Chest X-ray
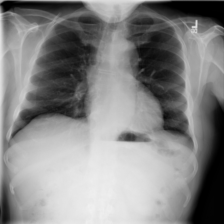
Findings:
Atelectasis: negative
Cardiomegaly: negative
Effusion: negative
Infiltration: negative
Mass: negative
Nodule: negative
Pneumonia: negative
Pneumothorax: negative
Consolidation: negative
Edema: negative
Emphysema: negative
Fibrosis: negative
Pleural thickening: negative
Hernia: negative